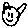
Label: cat